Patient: sex F, age 68
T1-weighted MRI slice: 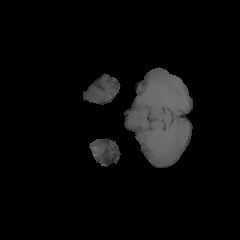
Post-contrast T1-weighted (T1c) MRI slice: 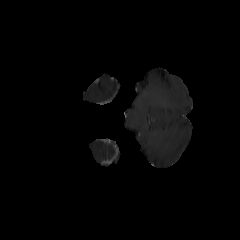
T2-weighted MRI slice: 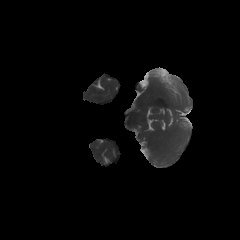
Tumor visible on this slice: no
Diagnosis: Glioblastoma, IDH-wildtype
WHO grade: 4